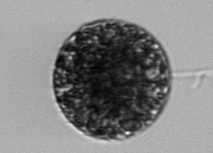
Label: Vicicitus_globosus